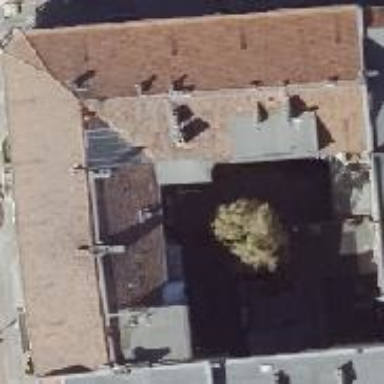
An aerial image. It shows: Building with apartments featuring unique double saltbox roof shape.